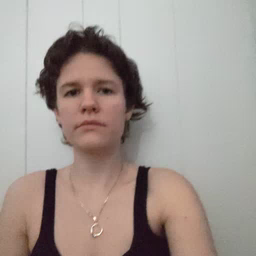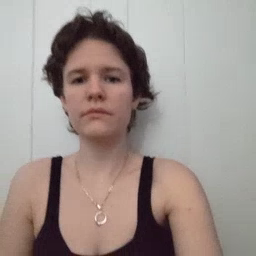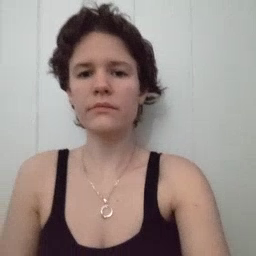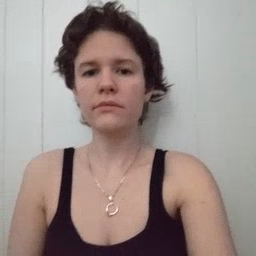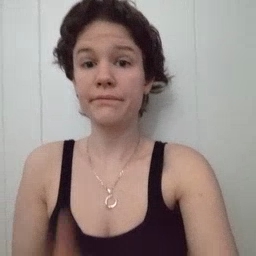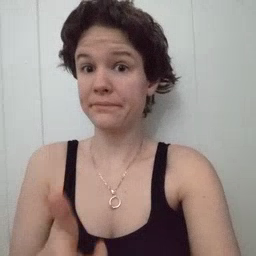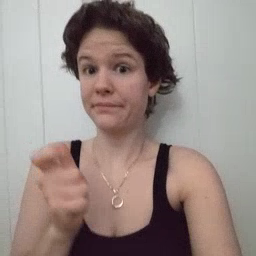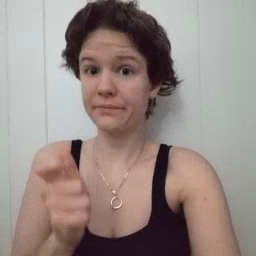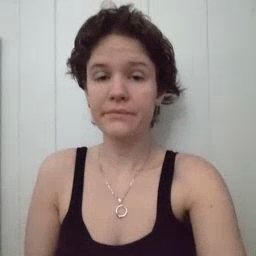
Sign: fast